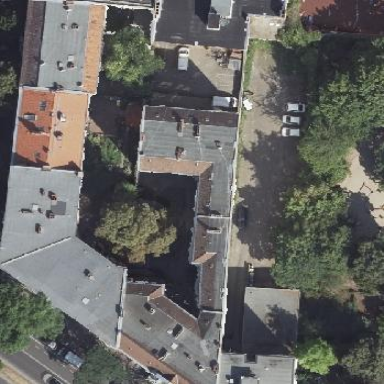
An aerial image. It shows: Part of building.